Field crop: tomato
Growth stage: 2
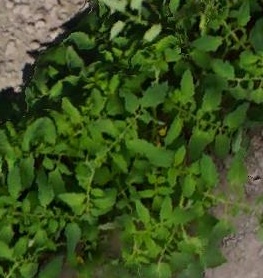
Species: tomato